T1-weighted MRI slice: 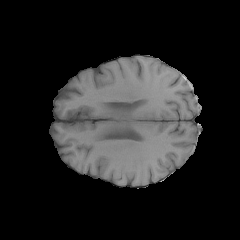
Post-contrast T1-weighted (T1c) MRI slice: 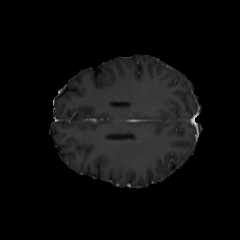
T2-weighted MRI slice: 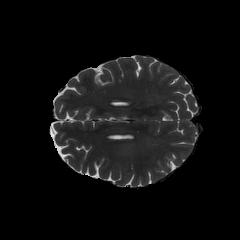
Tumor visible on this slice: no